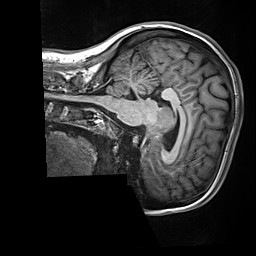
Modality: T1w
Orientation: sagittal
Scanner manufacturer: siemens
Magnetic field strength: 3 T
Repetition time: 2.5 s
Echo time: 0.00299 s